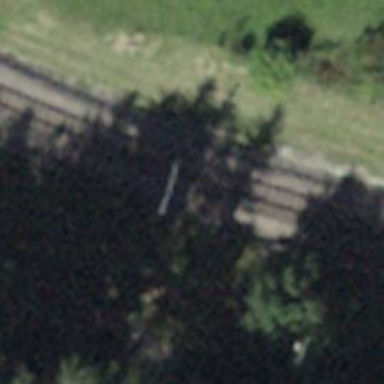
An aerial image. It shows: Narrow-gauge railway track with 1 electrified contact line.